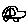
Label: car